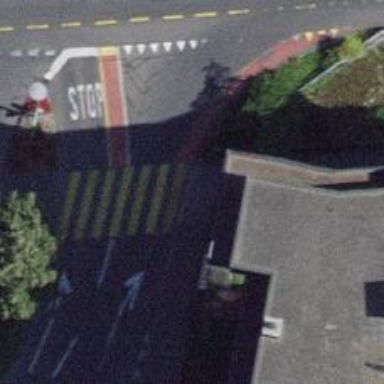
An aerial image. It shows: Kerb serving as barrier.